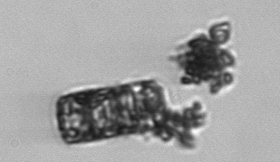
Label: Paralia_sulcata